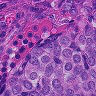
Metastatic tissue present: yes